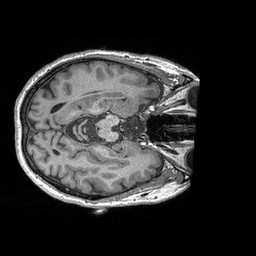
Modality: T1w
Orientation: axial
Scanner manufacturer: siemens
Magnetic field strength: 3 T
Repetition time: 2.3 s
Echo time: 0.00298 s